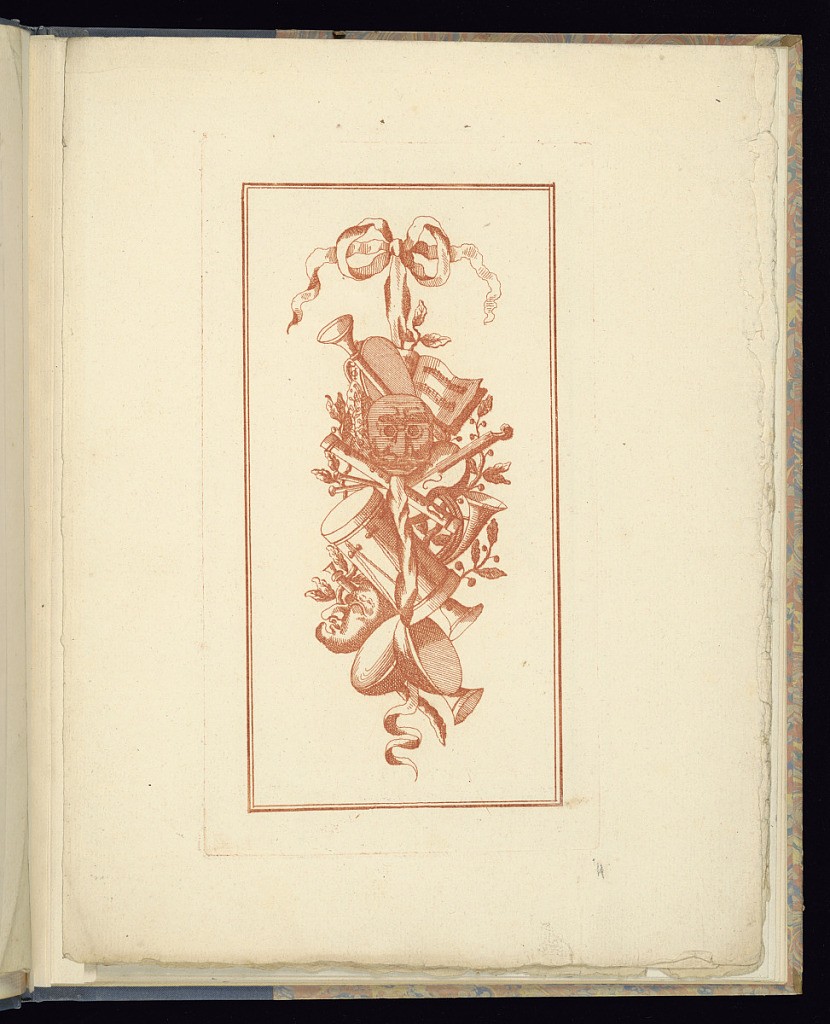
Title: Trophy Design
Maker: P. Moithey, French, active 18th century
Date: mid- 18th–late 18th century
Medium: Etching in red ink on laid paper
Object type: Print
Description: A design for a musical hanging trophy printed in red ink, incorporating theatrical masks, sheet music, drums, tambourine, French Horn, violin, flute, horns, foliate branches, and ribbons.